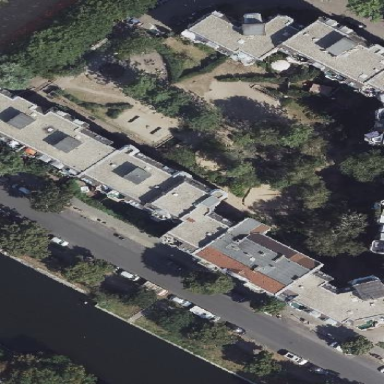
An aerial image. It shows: Unique apartment building with double saltbox roof shape.